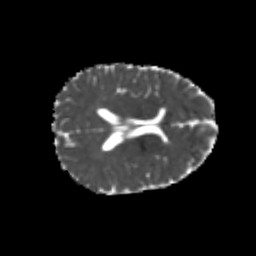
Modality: MD
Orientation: axial
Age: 22
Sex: female
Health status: healthy
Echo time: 0.074 s